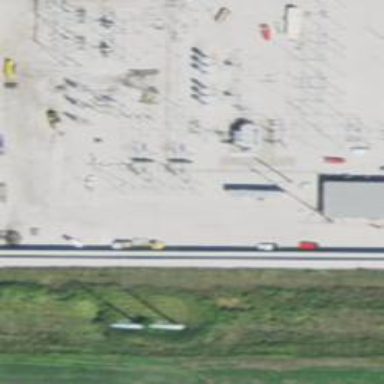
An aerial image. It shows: Switch for power supply.